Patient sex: M
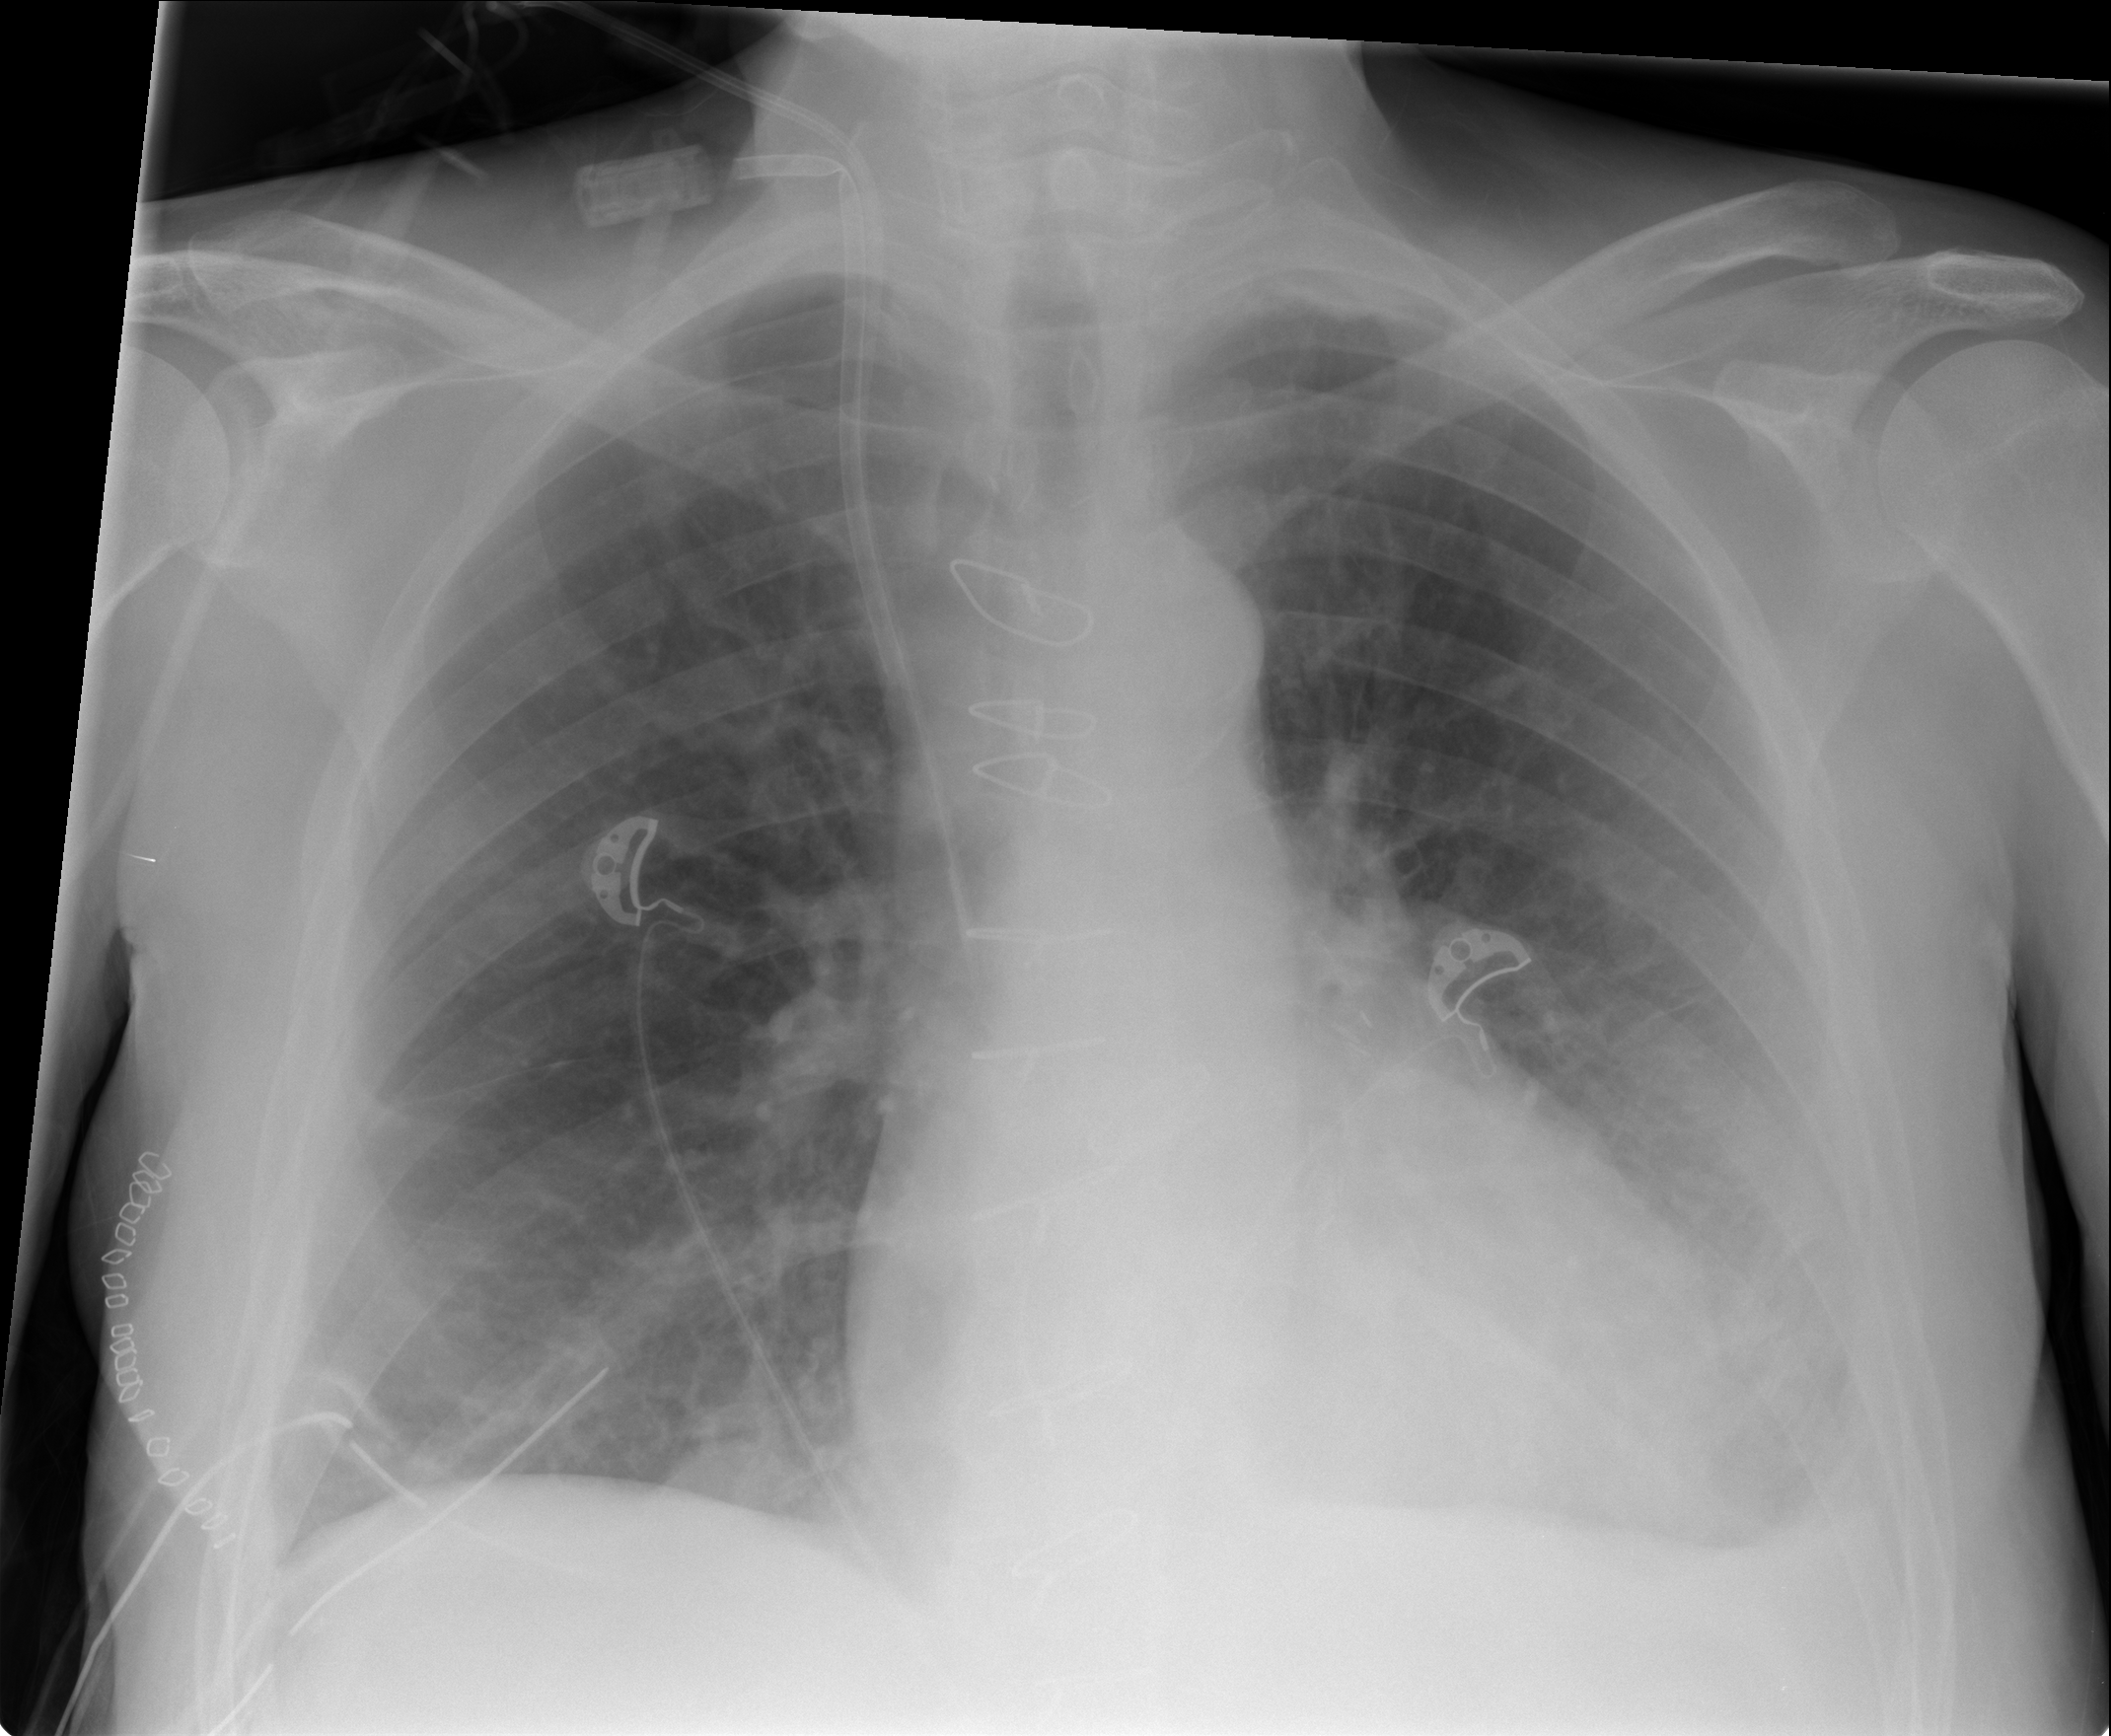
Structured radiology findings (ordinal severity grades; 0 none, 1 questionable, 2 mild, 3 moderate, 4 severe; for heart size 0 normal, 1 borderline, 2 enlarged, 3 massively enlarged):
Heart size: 0
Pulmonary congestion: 0
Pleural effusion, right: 0
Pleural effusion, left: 2
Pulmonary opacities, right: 1
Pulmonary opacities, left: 1
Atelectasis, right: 2
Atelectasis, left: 2